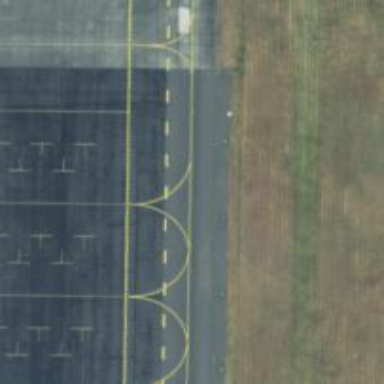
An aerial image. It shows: View of taxiway at the airport.